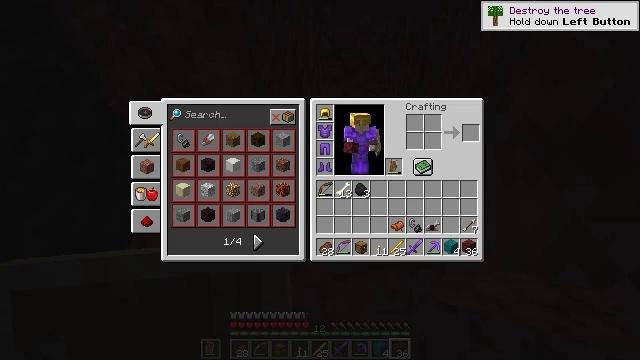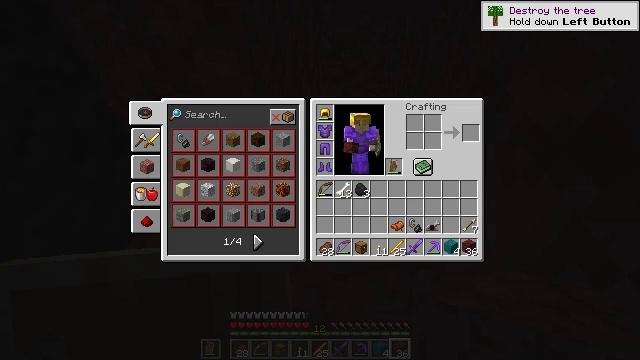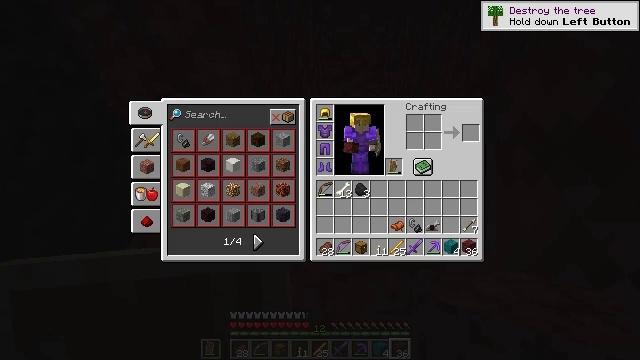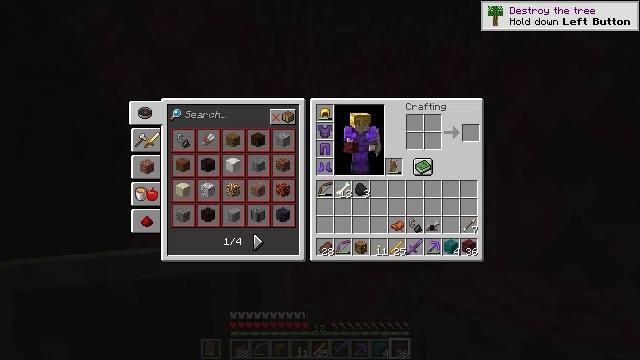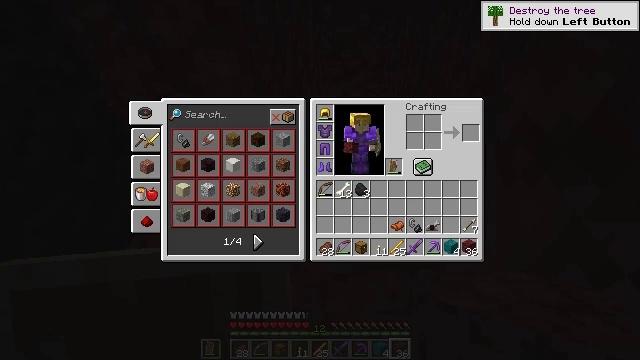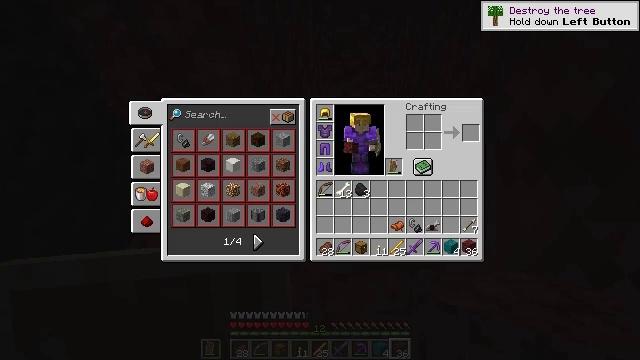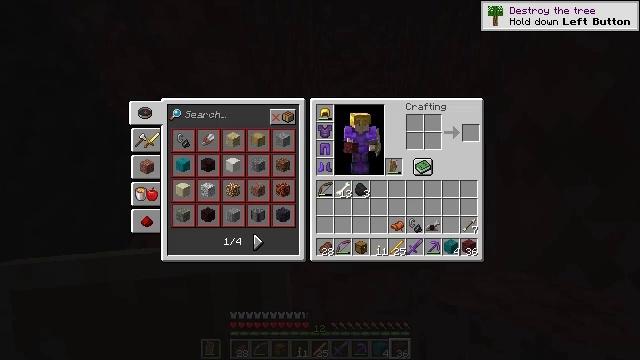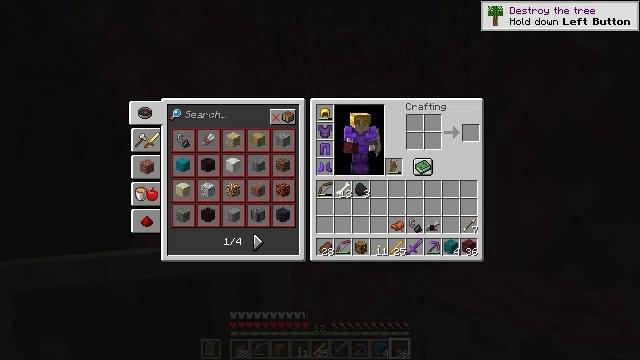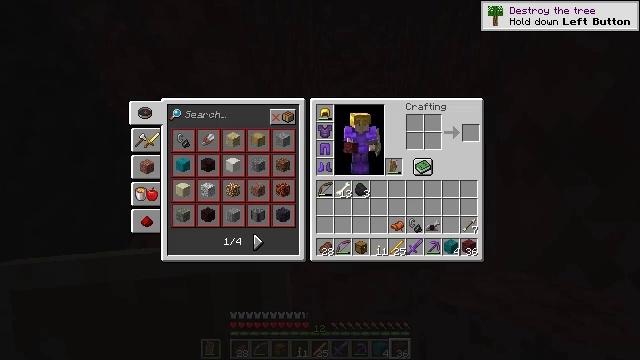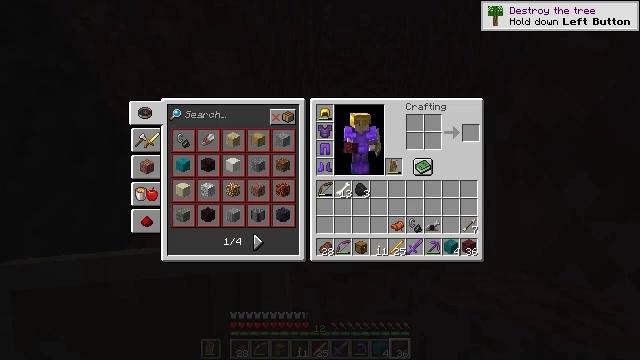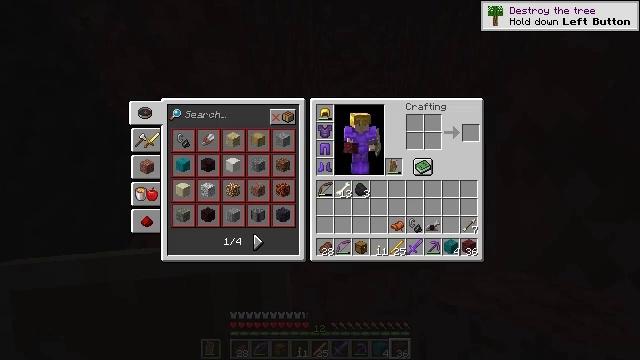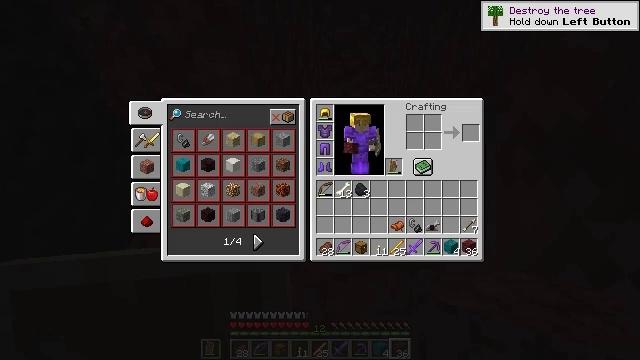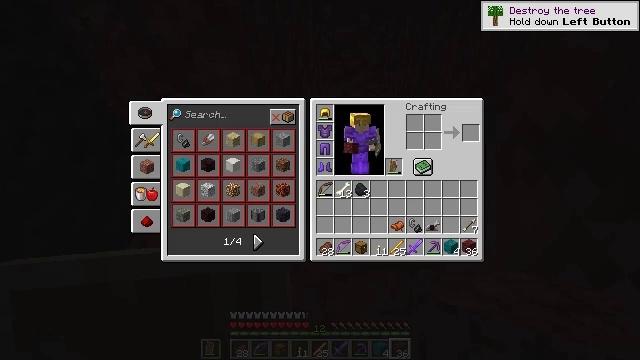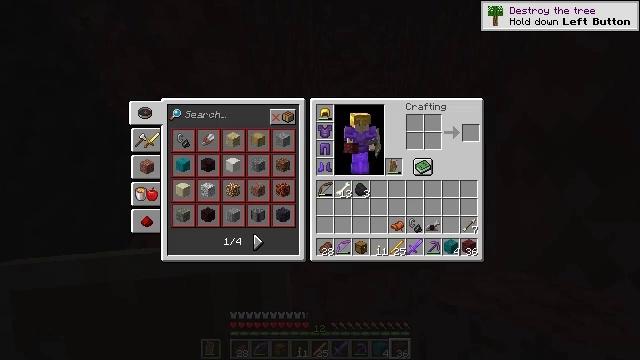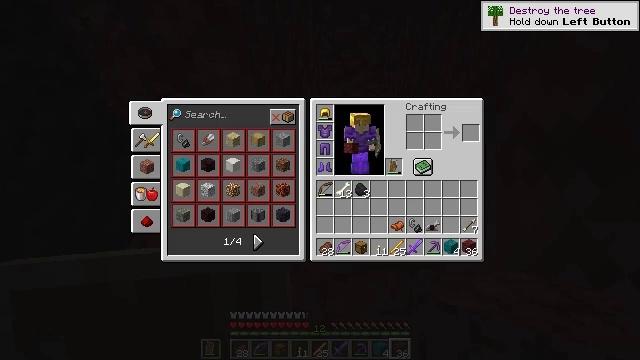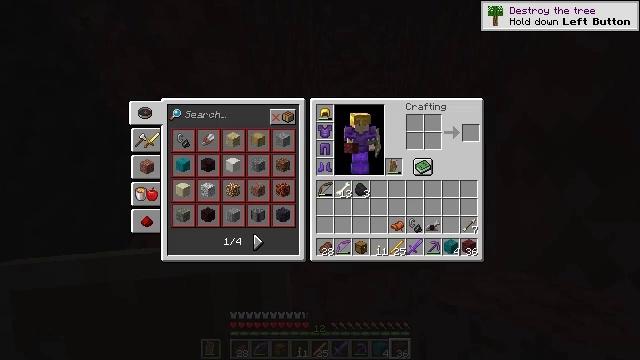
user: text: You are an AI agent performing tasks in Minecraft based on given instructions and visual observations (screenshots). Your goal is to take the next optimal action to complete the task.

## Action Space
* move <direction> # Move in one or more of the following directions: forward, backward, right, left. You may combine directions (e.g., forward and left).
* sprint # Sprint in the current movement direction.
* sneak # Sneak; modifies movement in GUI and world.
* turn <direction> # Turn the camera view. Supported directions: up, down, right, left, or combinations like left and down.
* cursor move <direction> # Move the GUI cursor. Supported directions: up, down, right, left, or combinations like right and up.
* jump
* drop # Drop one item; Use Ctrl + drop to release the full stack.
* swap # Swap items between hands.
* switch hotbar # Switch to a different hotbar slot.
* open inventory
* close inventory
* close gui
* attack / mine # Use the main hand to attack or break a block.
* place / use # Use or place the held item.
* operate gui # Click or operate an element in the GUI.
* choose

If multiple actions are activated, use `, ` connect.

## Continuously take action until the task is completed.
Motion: motion action
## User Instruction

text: Turn blaze rods into blaze powder.
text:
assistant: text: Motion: no_op
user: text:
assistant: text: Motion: no_op
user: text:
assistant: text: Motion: no_op
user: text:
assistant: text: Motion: no_op
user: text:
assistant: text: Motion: no_op
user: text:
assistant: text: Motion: no_op
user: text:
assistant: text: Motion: no_op
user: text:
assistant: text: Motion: no_op
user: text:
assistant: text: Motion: no_op
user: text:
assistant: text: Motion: no_op
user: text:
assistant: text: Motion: no_op
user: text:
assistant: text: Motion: no_op
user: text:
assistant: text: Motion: no_op
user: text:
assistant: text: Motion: no_op
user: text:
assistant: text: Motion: no_op
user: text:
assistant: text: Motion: no_op
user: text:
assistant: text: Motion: no_op
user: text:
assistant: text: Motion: no_op
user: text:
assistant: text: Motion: close inventory
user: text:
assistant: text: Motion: close inventory
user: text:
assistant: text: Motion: no_op
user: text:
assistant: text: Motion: no_op
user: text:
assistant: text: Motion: move left
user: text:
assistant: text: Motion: move left
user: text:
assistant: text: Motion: move left
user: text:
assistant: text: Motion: move left
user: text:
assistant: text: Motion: move left
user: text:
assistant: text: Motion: move left
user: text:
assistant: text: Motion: move left
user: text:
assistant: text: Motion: move left